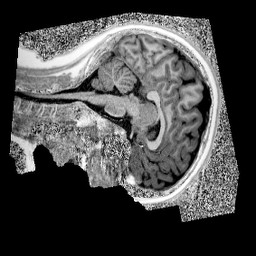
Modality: UNIT1
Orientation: sagittal
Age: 10
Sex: female
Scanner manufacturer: siemens
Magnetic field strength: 3 T
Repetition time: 4 s
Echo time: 0.00299 s